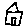
Label: house